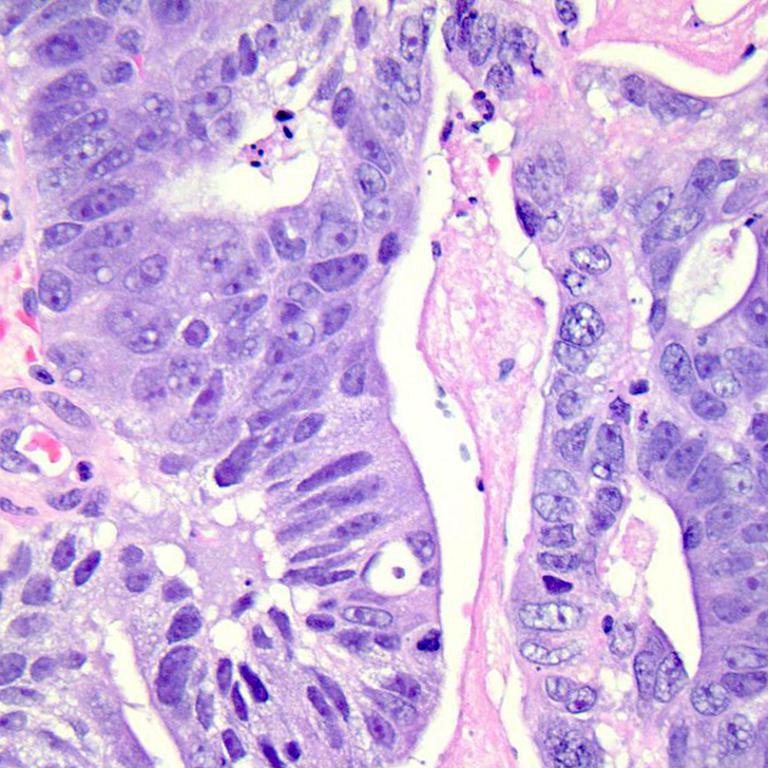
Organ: colon
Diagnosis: adenocarcinomas